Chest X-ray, AP view. Patient: 66 years old, sex F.
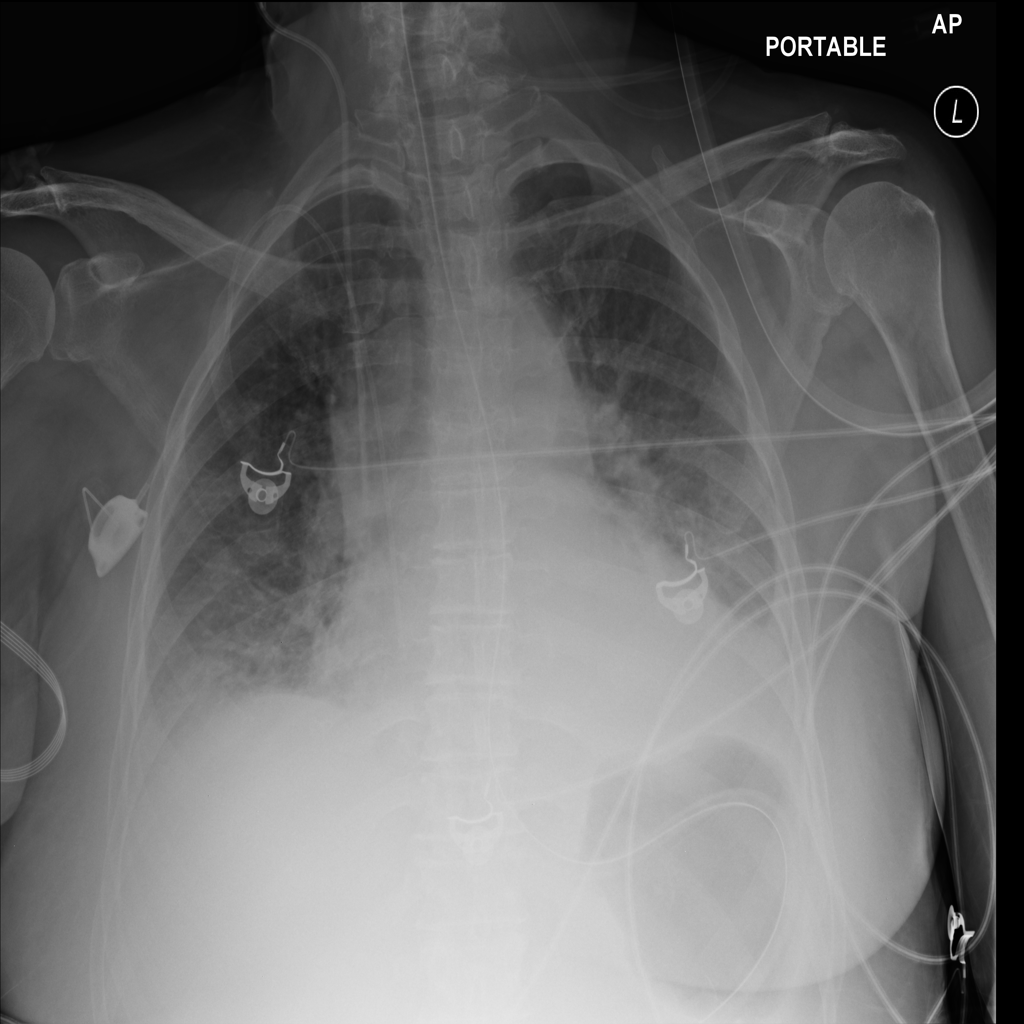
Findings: Atelectasis